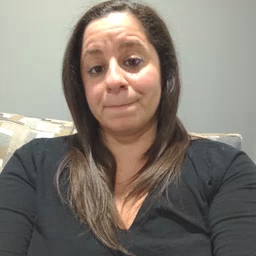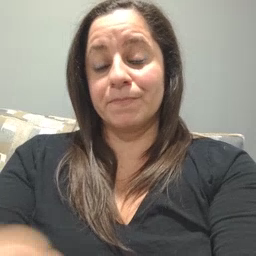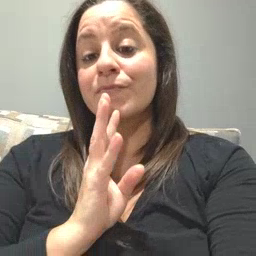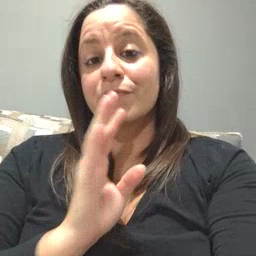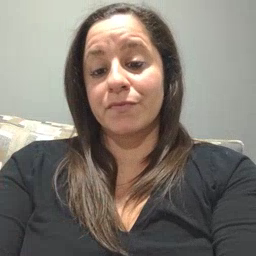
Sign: talk